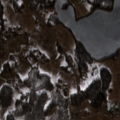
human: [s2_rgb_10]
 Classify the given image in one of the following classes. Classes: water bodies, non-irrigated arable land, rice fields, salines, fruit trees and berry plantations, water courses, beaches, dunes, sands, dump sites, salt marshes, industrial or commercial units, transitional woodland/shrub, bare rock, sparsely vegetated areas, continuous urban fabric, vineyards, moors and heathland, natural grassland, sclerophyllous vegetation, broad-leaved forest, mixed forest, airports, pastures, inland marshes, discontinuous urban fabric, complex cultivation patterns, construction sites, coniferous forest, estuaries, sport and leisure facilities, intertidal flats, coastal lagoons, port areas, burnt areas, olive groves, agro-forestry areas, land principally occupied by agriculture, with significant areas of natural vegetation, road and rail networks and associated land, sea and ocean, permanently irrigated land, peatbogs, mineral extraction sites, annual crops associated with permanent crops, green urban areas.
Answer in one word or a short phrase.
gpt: pastures, complex cultivation patterns, land principally occupied by agriculture, with significant areas of natural vegetation, broad-leaved forest, mixed forest, water bodies